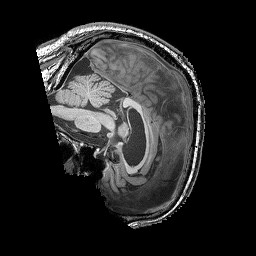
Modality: T1w
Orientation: sagittal
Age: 56
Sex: male
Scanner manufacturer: siemens
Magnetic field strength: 3 T
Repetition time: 2.25 s
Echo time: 0.00411 s